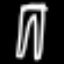
Label: pants